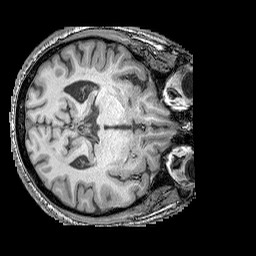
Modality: T1w
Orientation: axial
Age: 60
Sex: male
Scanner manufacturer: siemens
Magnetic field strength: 3 T
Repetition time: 2.25 s
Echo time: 0.00411 s